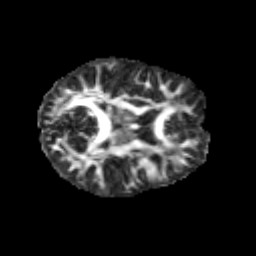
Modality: FA
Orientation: axial
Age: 10
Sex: female
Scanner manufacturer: siemens
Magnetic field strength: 3 T
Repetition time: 3.8 s
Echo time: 0.07 s